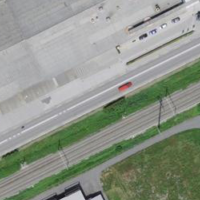
EUNIS habitat code: 54
Species observed at this site:
Berberis vulgaris